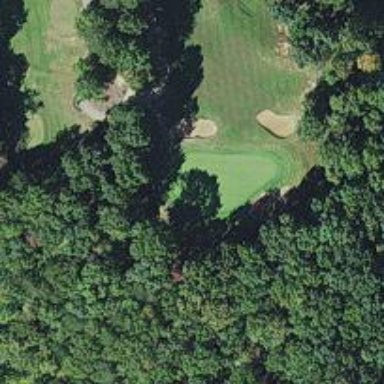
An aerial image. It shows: Golf hole.